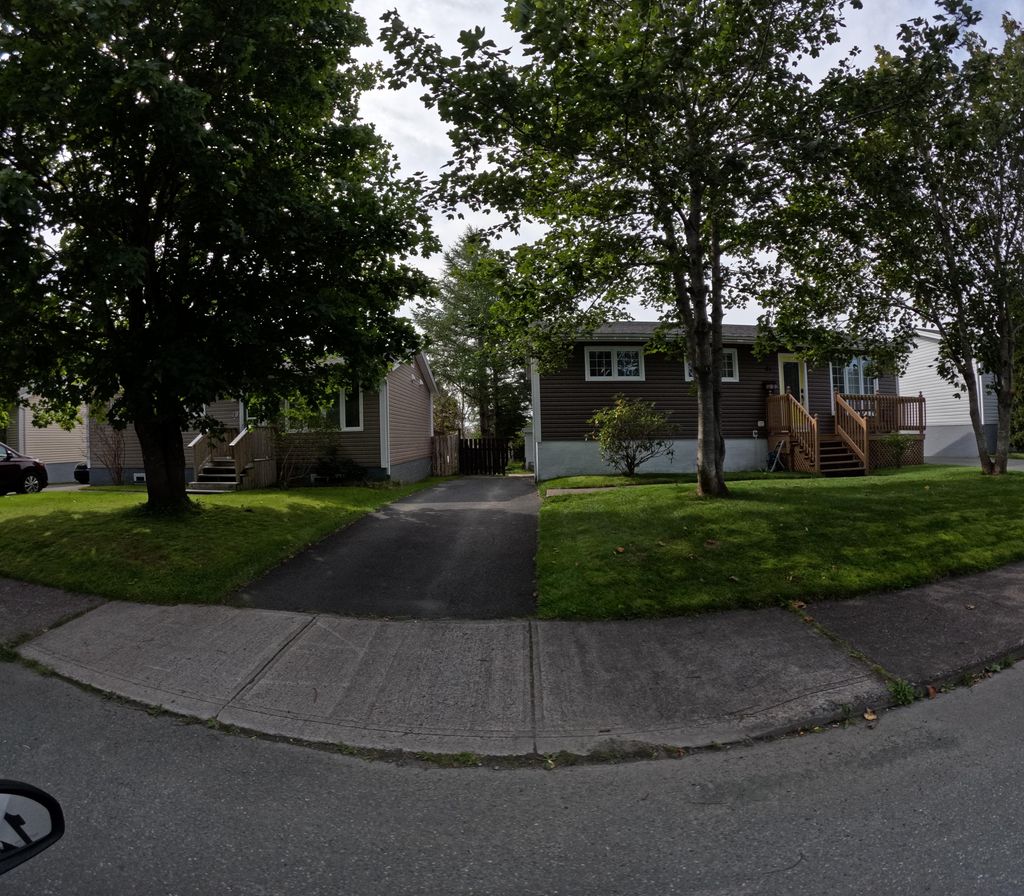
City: st_johns